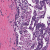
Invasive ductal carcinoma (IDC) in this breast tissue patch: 0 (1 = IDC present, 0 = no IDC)